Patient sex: M
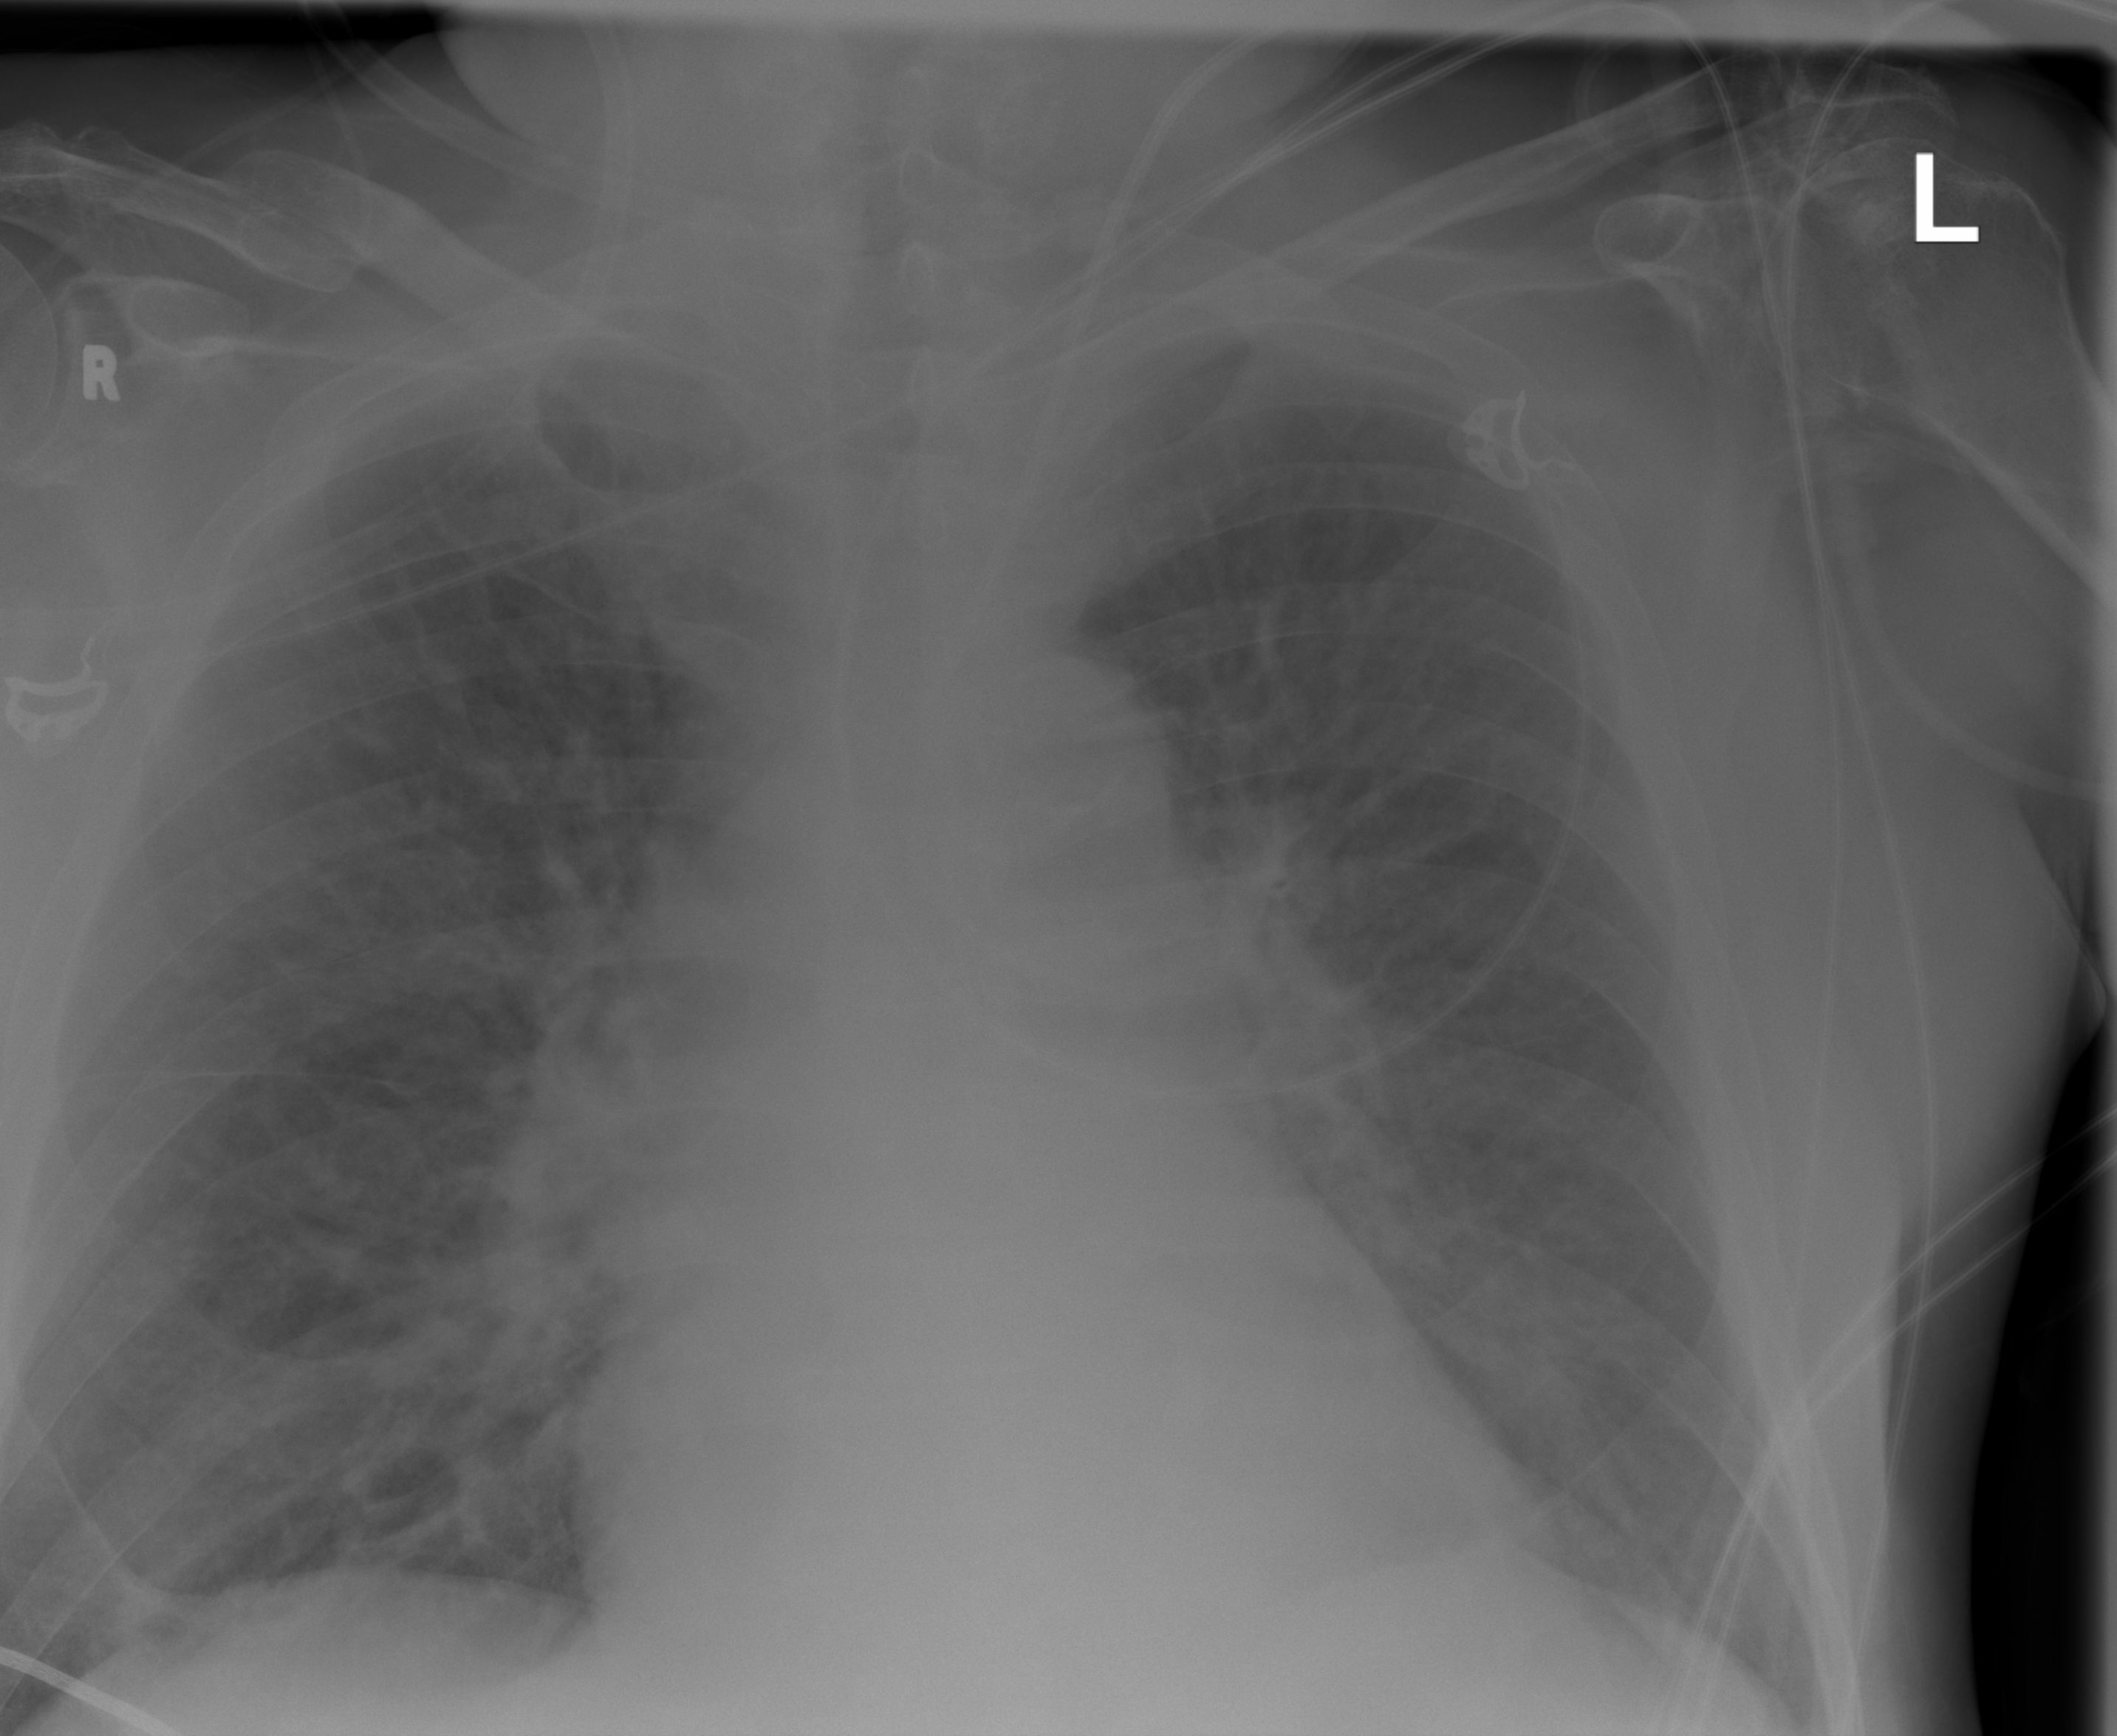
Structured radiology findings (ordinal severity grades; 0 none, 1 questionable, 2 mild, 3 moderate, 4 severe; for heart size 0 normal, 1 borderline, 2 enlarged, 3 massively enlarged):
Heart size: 1
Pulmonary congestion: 2
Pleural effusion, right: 0
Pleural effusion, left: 0
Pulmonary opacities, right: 2
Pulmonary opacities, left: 0
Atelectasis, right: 1
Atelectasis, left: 0